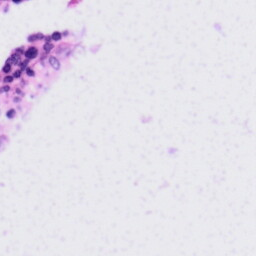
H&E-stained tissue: Tonsil